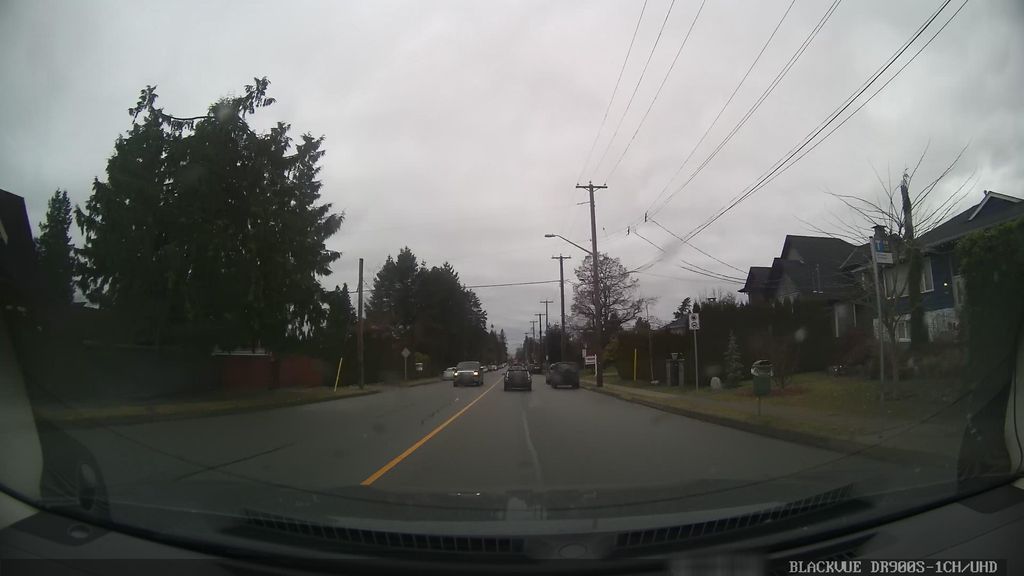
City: vancouver